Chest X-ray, PA view. Patient: 30 years old, sex M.
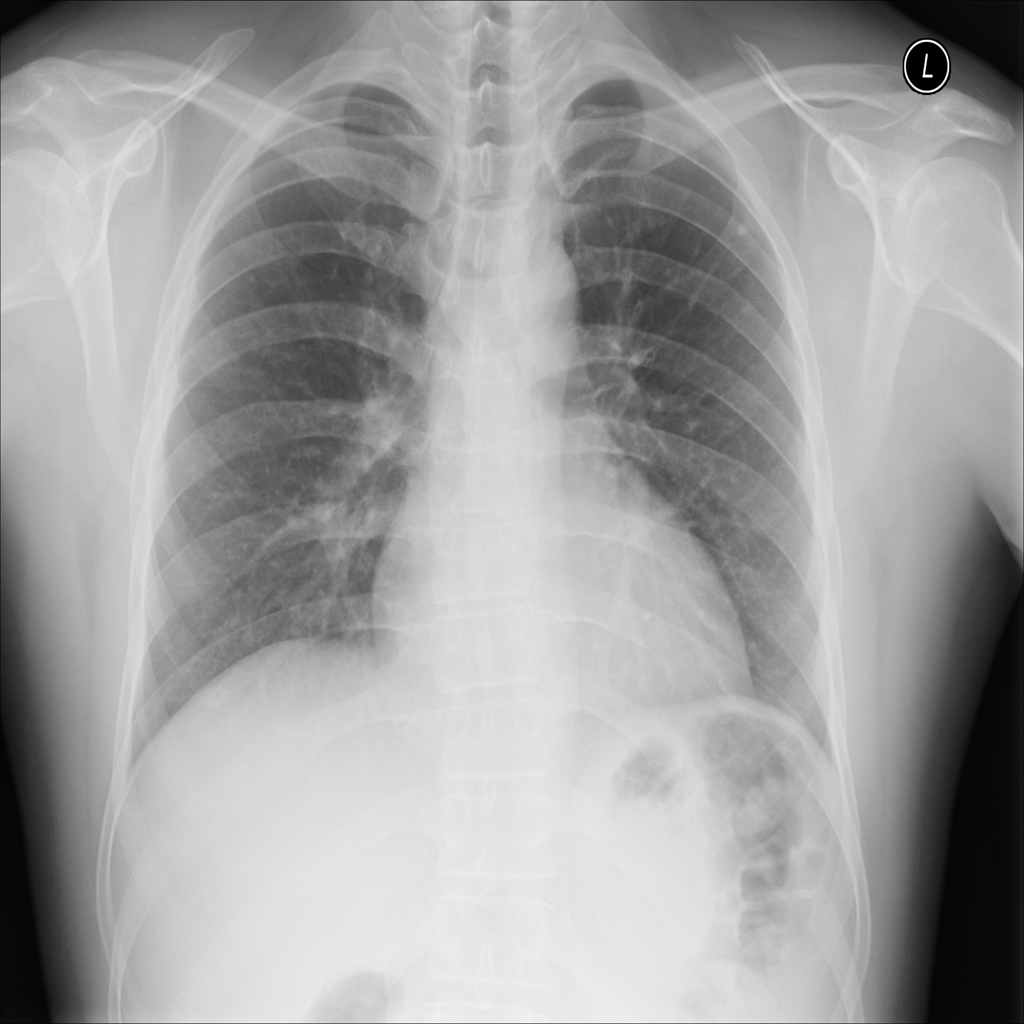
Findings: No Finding